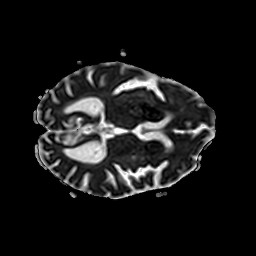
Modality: ADC
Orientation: axial
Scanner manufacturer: philips
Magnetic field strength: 3 T
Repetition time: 3.747 s
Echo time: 0.05989 s